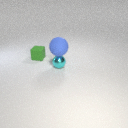
small cyan metal sphere below large blue rubber sphere